Interaction volume radius: 5 \u00c5
Interaction volume height: 30 \u00c5
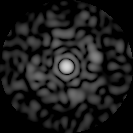
Disorder parameter: 0.8456